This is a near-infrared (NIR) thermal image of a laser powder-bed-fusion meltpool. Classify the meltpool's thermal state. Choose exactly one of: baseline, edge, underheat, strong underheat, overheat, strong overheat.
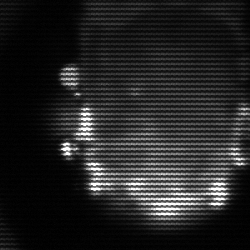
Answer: baseline